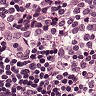
Metastatic tissue present: no